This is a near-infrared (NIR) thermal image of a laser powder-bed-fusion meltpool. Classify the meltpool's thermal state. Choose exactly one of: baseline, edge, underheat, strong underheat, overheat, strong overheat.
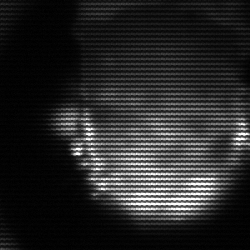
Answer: baseline